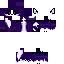
A female skeleton skin with dark skin, wearing brown helmet dressed in a purple armor chest and black pants, featuring a closed mouth.